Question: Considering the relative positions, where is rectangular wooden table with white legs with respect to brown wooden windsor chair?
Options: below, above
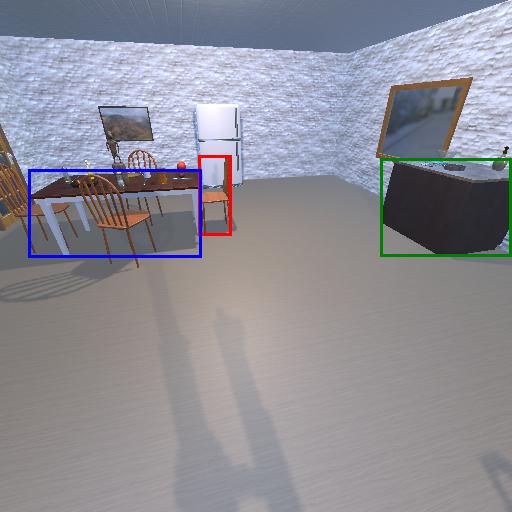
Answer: below